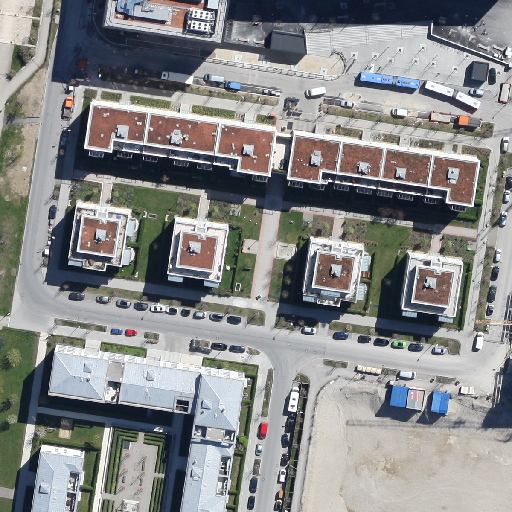
Referring expression: paved road